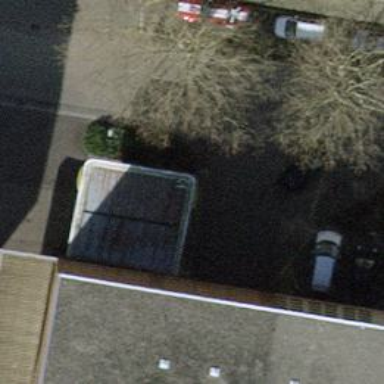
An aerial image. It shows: Fuel station.